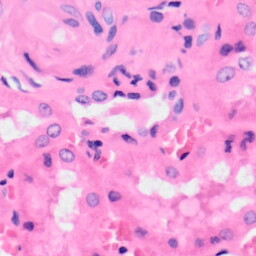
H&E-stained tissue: Kidney